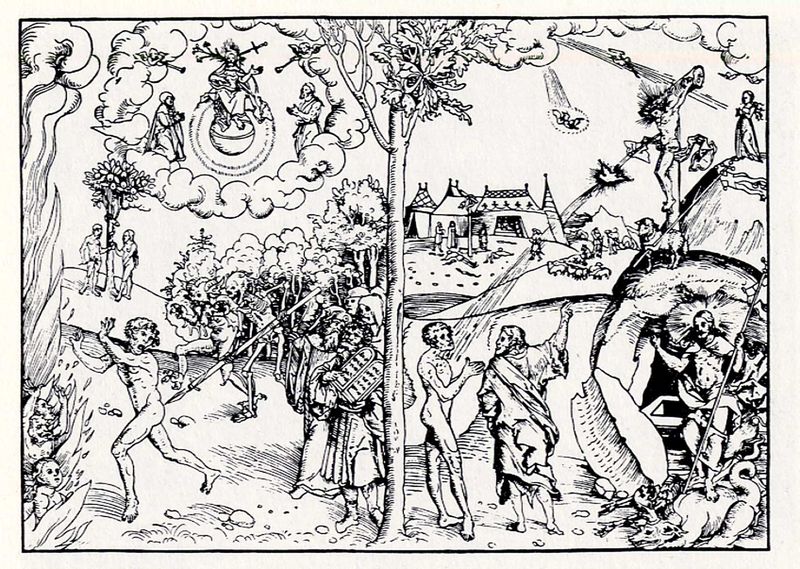
Titel: Gesetz und Gnade
Künstler: Lucas d.Ä. Cranach
Institution: (Seriendruck)
Schlagwörter: akt, baum, berg, blätter, dunkel, felsen, feuer, gott, himmel, kampf, laub, nackt, weiß, wolken, bäume, landschaft, menschen, frau, geste, grau, hell, mitte, männer, nacht, schwarz, symbol, zeichnung, haus, hund, tier, tiere, weg, wolke, tanz, geschichte, neues testament, stehen, steine, taube, tod, tot, erde, ferne, häuser, hügel, rauch, musik, höhle, wald, anhöhe, kinder, kreis, turm, engel, apfel, holzschnitt, fahne, grafik, graphik, herde, linien, brand, lanze, essen, tafel, spitz, zeigen, flucht, oben, adam, eva, paradies, lamm, schaf, moses, burg, glaube, kreuz, flammen, strahlen, schweben, linear, tauben, druck, schraffur, stich, schwarzweiß, knien, waffe, rennen, strahl, schlange, gebet, jagd, senkrecht, heiligenschein, skelett, nimbus, christus, grab, jesus, kreuzigung, sündenfall, altes testament, apokalypse, fegefeuer, hölle, teufel, krieger, seelen, knieen, grotte, kruzifix, gebote, posaunen, eiche, apfelbaum, zeltlager, zentrum, heilige, speer, trompeten, dürer, anbeten, maria, anbetung, vertreibung, heiland, hirte, empor, schrei, biblisch, szenen, raben, adam und eva, baum der erkenntnis, genesis, auferstehung, gewölk, jagen, drausen, christi, testament, zelt, zelte, monster, höllenhund, gerippe, weltkugel, zehn, tafeln, weisen, geis, schächer, skelette, gottvater, symbolisch, golgatha, inri, strahlennimbus, sensemann, gesetzestafeln, thema, christud, zehn gebote, trennen, sinai, verweis, sticj, täufel, hälle, kanze, bespritzen, heiliger geust, nackte menschen, steintafeln, verbrennun, verdammniss